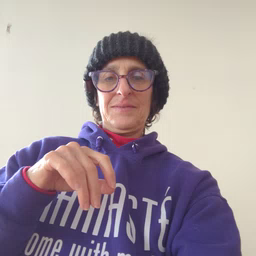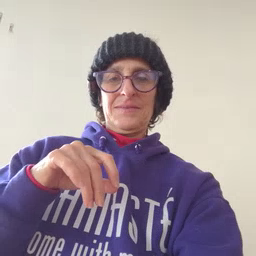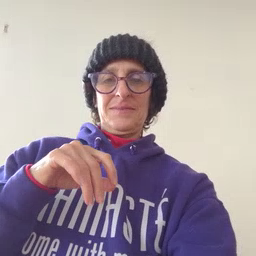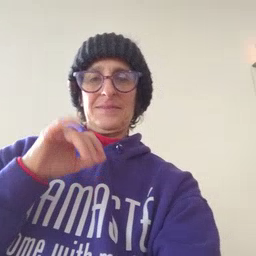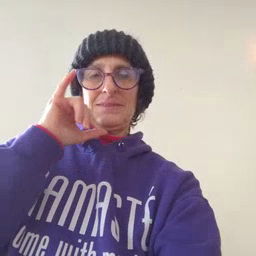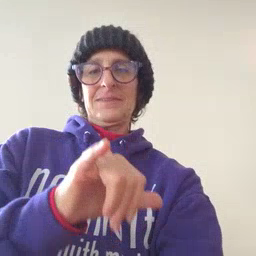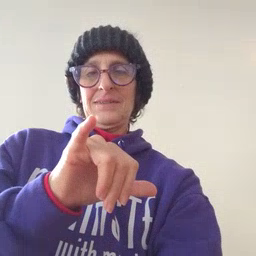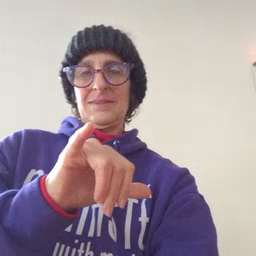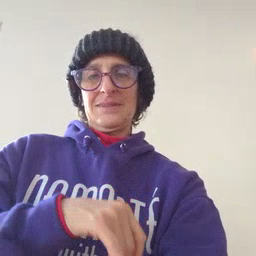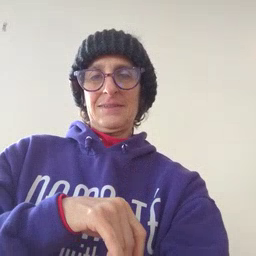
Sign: stay